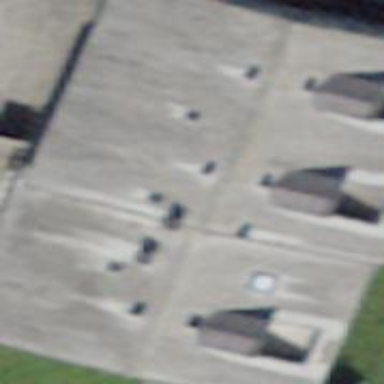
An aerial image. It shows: Dormitory building with gabled roof.